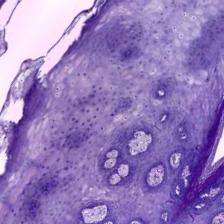
Diagnosis: Normal